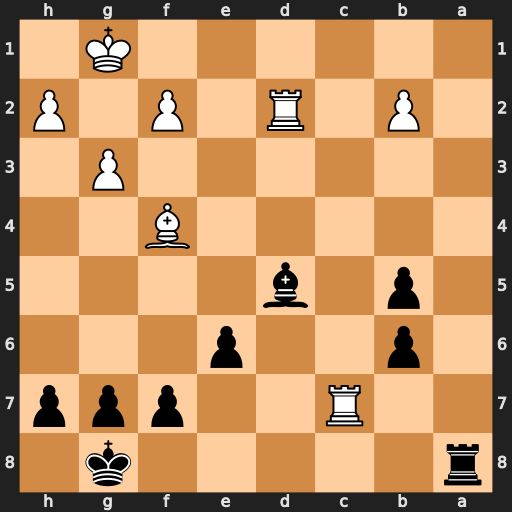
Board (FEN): r5k1/2R2ppp/1p2p3/1p1b4/5B2/6P1/1P1R1P1P/6K1
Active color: b
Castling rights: -
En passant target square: -
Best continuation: Ra1+ Rc1 Rxc1+ Rd1 Rxd1#